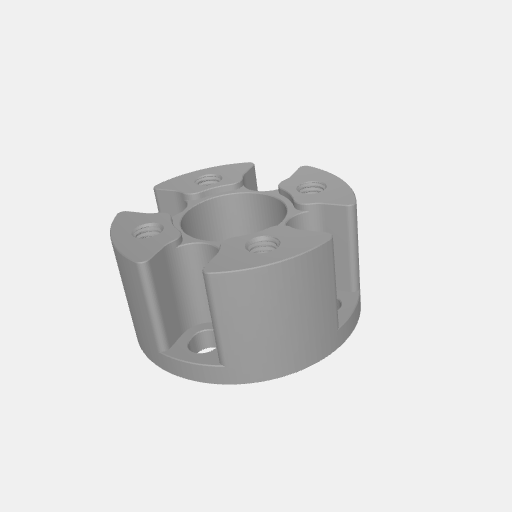
Part: CounterborePatternSpacer16